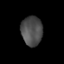
Tissue: lung
Cell type: Endothelial cells
Senescence score: 0.5843
Nuclear area (px): 611
Mean DAPI intensity: 77.039